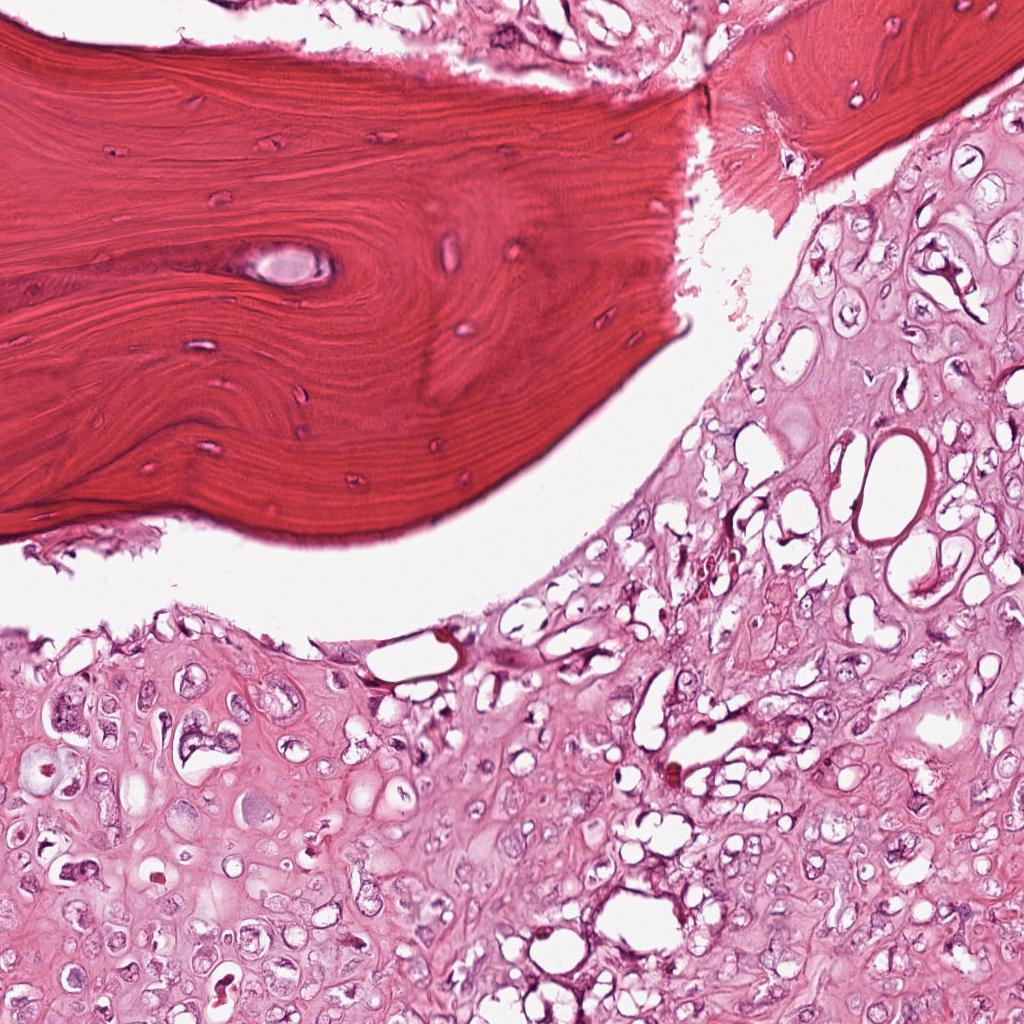
Label: Viable